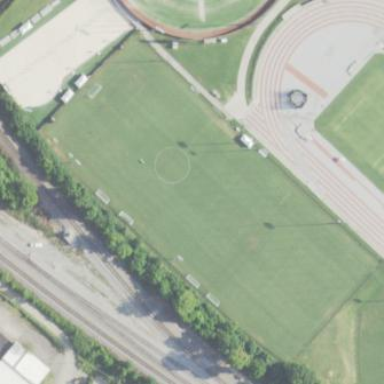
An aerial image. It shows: Soccer pitch designated for leisure and sports activities.